Aerial crown-view tile of a tropical tree (Barro Colorado Island, Panama), acquired 20250512:
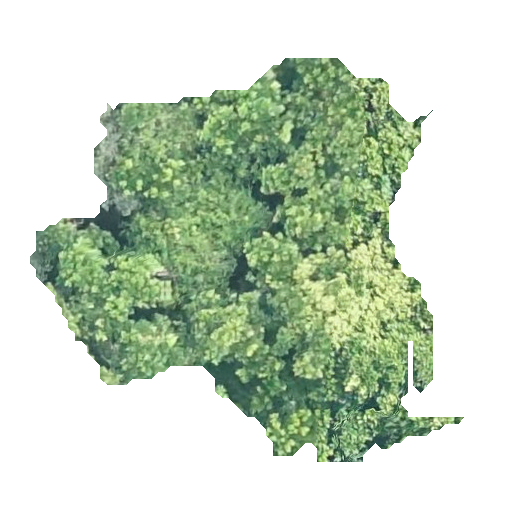
Species: Anacardium excelsum
GBIF accepted scientific name: Anacardium excelsum
Crown area: 157.937 m²